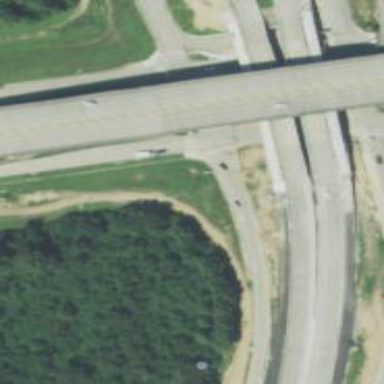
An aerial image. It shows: Primary link highway.